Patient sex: M
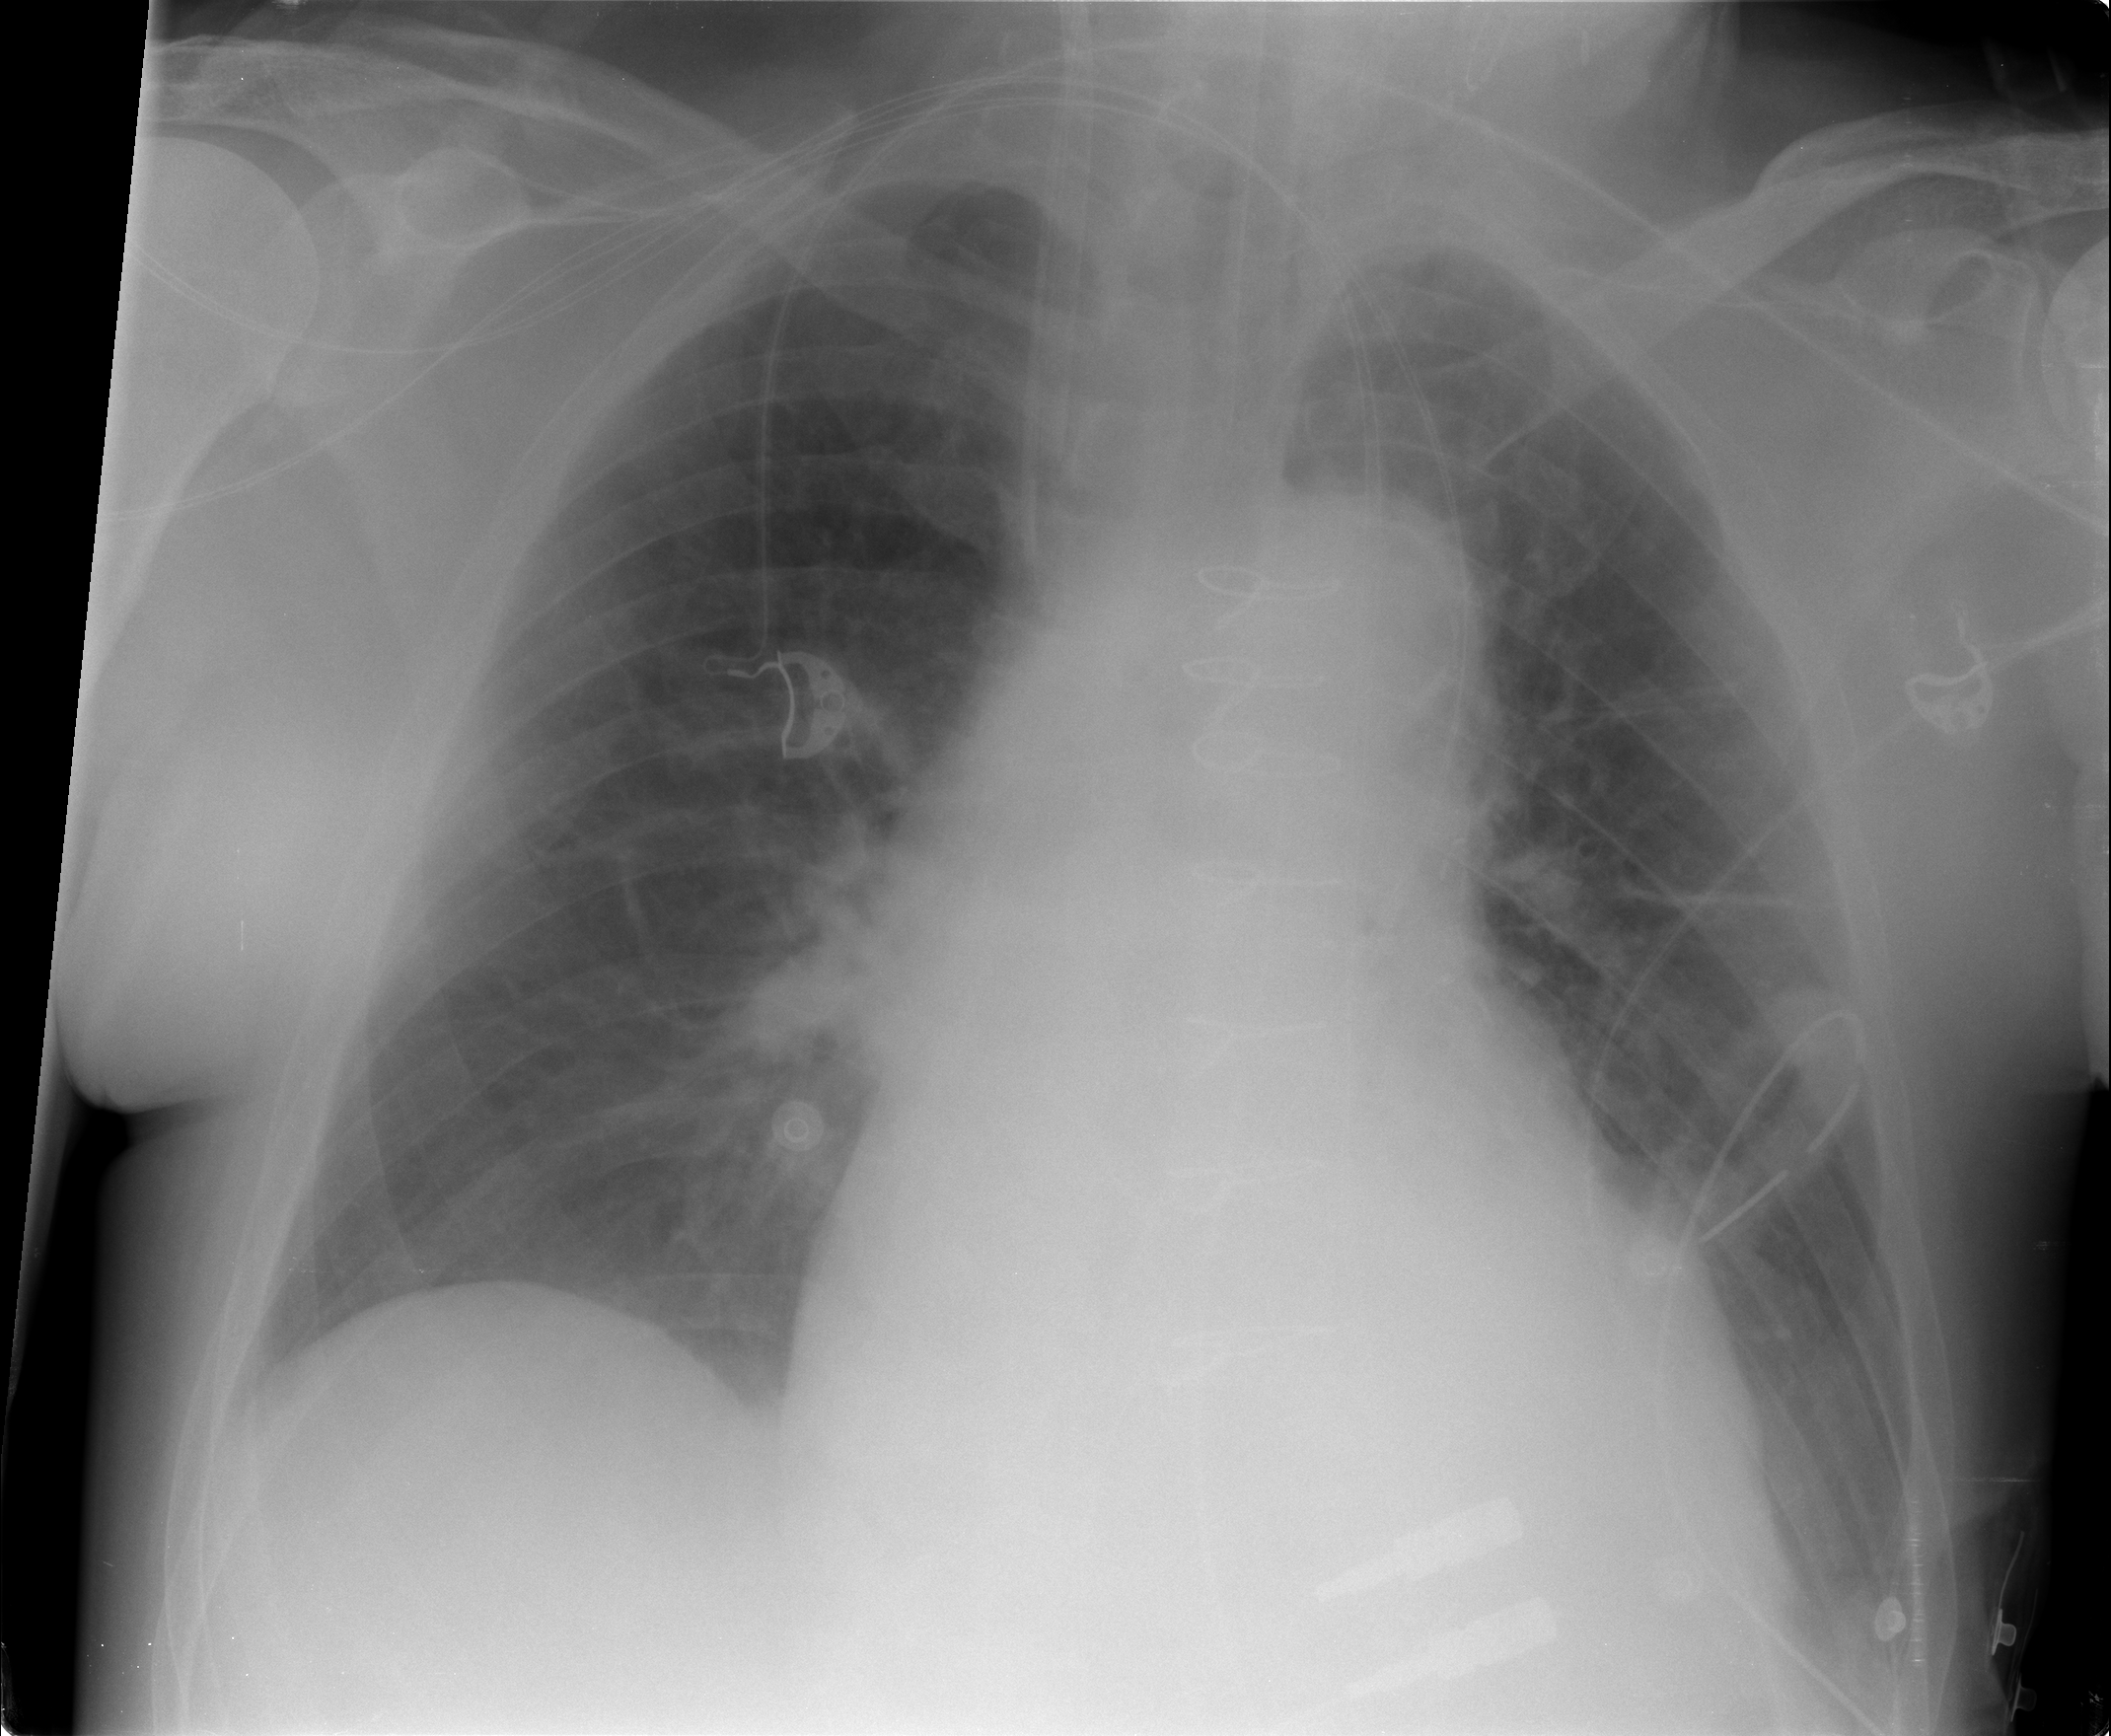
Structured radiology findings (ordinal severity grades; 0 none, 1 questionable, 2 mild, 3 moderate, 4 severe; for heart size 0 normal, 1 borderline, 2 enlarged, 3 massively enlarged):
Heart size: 2
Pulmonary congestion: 2
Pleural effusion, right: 0
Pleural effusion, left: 1
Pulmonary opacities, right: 0
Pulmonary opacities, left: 0
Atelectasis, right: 0
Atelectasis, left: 2